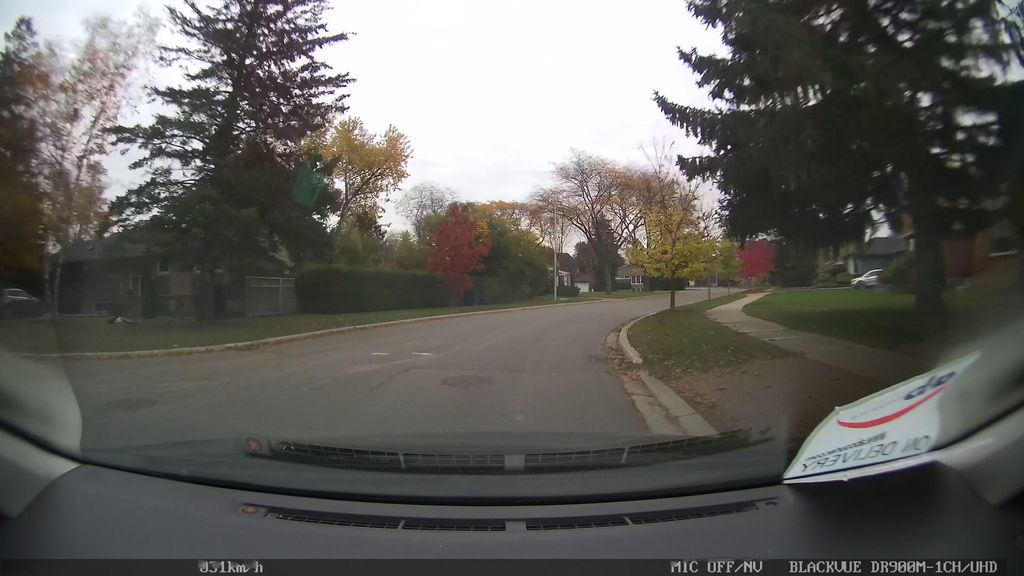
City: toronto